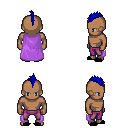
a pixel art fantasy rpg character, male body template, human, dark skin, lavender cape, magenta pants, blue mohawk hairstyle, black slippers, four views (front, back, left, right), 2x2 character sprite sheet, small pixel art, hard edges, no anti-aliasing